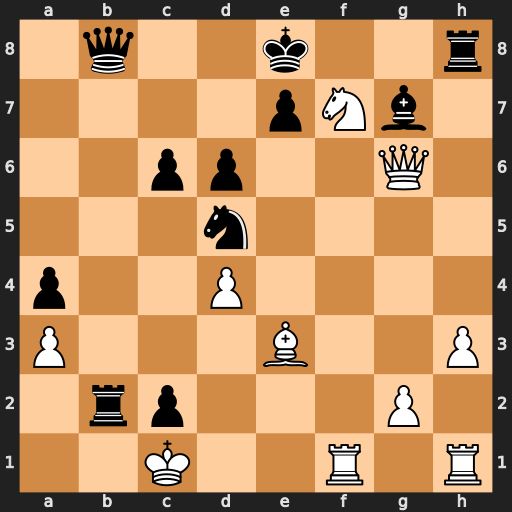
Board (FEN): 1q2k2r/4pNb1/2pp2Q1/3n4/p2P4/P3B2P/1rp3P1/2K2R1R
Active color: w
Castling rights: k
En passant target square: -
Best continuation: Ne5+ Kd8 Nxc6+ Kc7 Nxb8